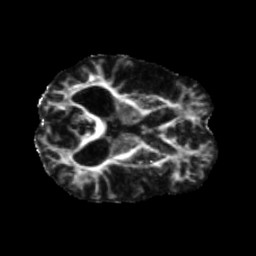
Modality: FA
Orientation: axial
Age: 69
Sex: male
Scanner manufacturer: siemens
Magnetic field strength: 3 T
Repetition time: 5.25 s
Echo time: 0.08 s